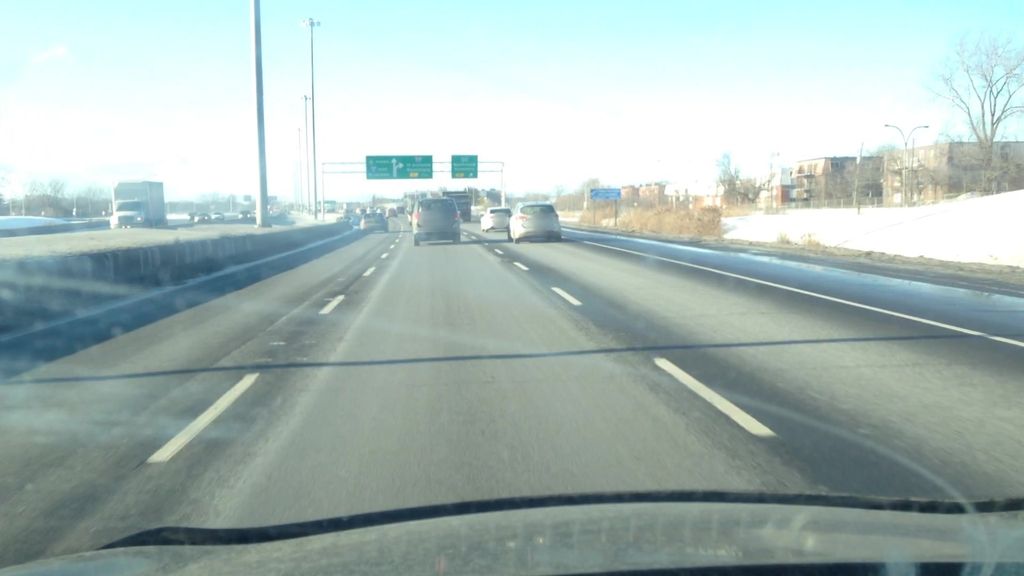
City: montreal